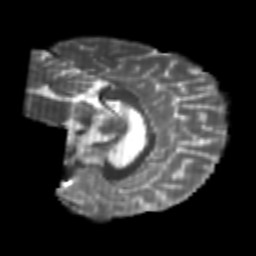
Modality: T2w
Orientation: sagittal
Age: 26
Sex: female
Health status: healthy
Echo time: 0.074 s